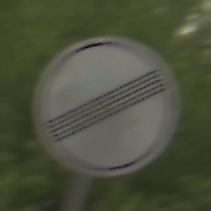
Verkehrszeichen: EndeSaemtlicherBegrenzungen
Umgebung: Outdoor, Nature
Tageszeit: MorningAfternoon
Wetter: Overcast
Licht: Natural
Jahreszeit: NotSpecified
Kontrast: LowContrast